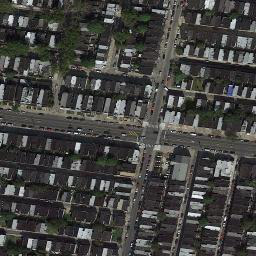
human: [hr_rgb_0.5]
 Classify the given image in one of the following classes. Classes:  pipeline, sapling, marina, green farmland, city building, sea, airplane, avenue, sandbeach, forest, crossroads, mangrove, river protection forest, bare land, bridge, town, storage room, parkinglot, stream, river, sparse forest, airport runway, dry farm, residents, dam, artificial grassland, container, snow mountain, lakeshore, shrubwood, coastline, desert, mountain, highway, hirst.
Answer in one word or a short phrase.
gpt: town